【题型】选择题　【知识点】平面几何　【难度】medium
已知四边形$ABCD$的外接圆半径为$\dfrac{5}{2}$，若$\cos\angle BAD=\dfrac{3}{5}$，\\
四边形$ABCD$的周长记为$L$，则当$L$取最大值时，四边形$ABCD$的面积为（ ）\\
\hspace{2em}A.$10$ \hspace{3em}B.$15$ \hspace{3em}C.$10\sqrt{5}$ \hspace{3em}D.$20\sqrt{3}$
【解答】
\noindent \textbf{【答案】}A\\
\noindent \textbf{【分析】}利用余弦定理和基本不等式可确定当$AB=AD$且$BC=CD$时，$L$取得最大值$\dfrac{3\sqrt{5}}{2}BD$；\\
根据$AC$此时为四边形外接圆直径和解三角形的知识，可求得此时四边形的面积.\\
\noindent \textbf{【详解】}在$\triangle ABD$中，$BD^2=AB^2+AD^2-2AB\cdot AD\cos\angle BAD=AB^2+AD^2-\dfrac{6}{5}AB\cdot AD$，\\

$\therefore BD^2=(AB+AD)^2-\dfrac{16}{5}AB\cdot AD\geq(AB+AD)^2-\dfrac{16}{5}\cdot\left(\dfrac{AB+AD}{2}\right)^2=\dfrac{1}{5}(AB+AD)^2$（当\\
且仅当$AB=AD$时取等号），\\
$\therefore AB+AD\leq\sqrt{5}BD$；\\
$\because\angle BAD+\angle BCD=\pi$，$\therefore\cos\angle BCD=-\cos\angle BAD=-\dfrac{3}{5}$，\\
在$\triangle BCD$中，$BD^2=BC^2+CD^2-2BC\cdot CD\cos\angle BCD=BC^2+CD^2+\dfrac{6}{5}BC\cdot CD$，\\
$\therefore BD^2=(BC+CD)^2-\dfrac{4}{5}BC\cdot CD\geq(BC+CD)^2-\dfrac{4}{5}\cdot\left(\dfrac{BC+CD}{2}\right)^2=\dfrac{4}{5}(BC+CD)^2$（当且仅当$BC=CD$时取等号），\\
$\therefore BC+CD\leq\dfrac{\sqrt{5}}{2}BD$；\\
$\therefore L=AB+AD+BC+CD\leq\dfrac{3\sqrt{5}}{2}BD$；\\
$\because$当$L$取得最大值$\dfrac{3\sqrt{5}}{2}BD$时，$AB=AD$且$BC=CD$，\\
$\therefore AC$为弦$BD$的垂直平分线，$\therefore AC$为四边形$ABCD$外接圆的直径，\\
$\therefore AC=5$，$\angle ADC=\angle ABC=\dfrac{\pi}{2}$，\\
又此时$\cos\angle CAD=\cos\angle BAC=\sqrt{\dfrac{1+\cos\angle BAD}{2}}=\dfrac{2\sqrt{5}}{5}$，\\
$\therefore AD=AB=5\times\dfrac{2\sqrt{5}}{5}=2\sqrt{5}$，$\therefore BC=CD=\sqrt{25-20}=\sqrt{5}$，\\
$\therefore$当$L$取得最大值时，四边形$ABCD$的面积$S=S_{\triangle ACD}+S_{\triangle ABC}=2\times\dfrac{1}{2}\times\sqrt{5}\times2\sqrt{5}=10$.\\
故选：A.
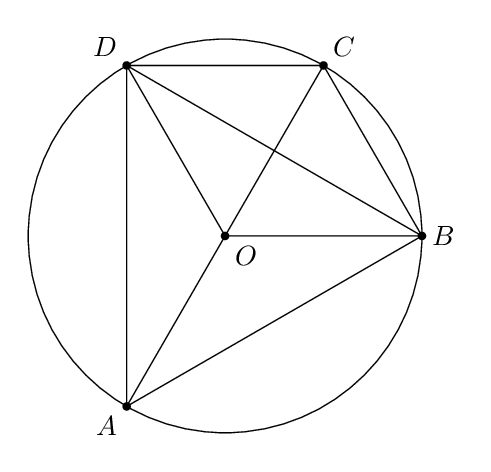